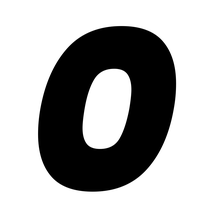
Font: Poppins-ExtraBoldItalic